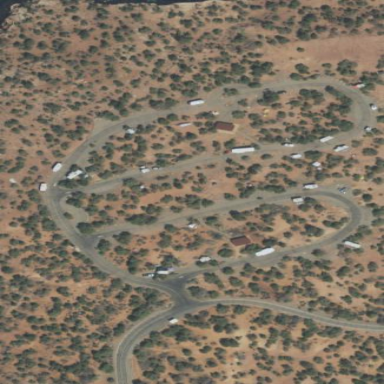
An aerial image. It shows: Standard campsite with tents and caravans.